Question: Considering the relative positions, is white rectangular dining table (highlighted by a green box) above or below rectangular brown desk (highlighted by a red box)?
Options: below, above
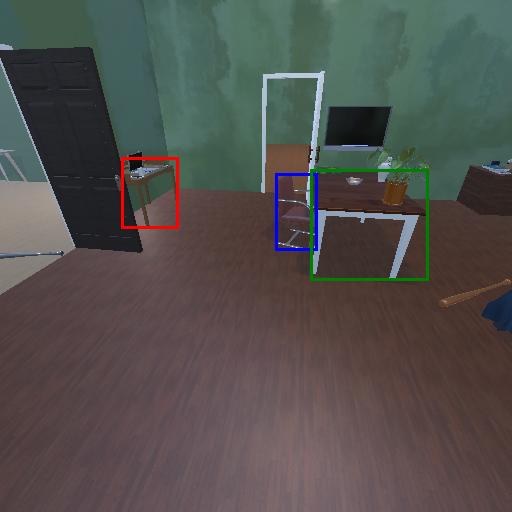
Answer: below